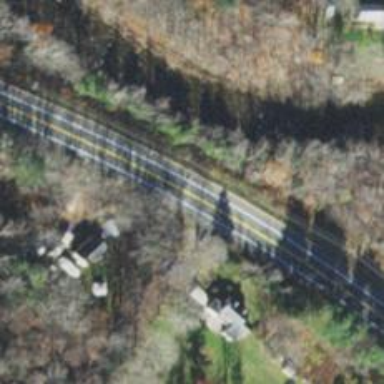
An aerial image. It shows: Asphalt road classified as primary highway.